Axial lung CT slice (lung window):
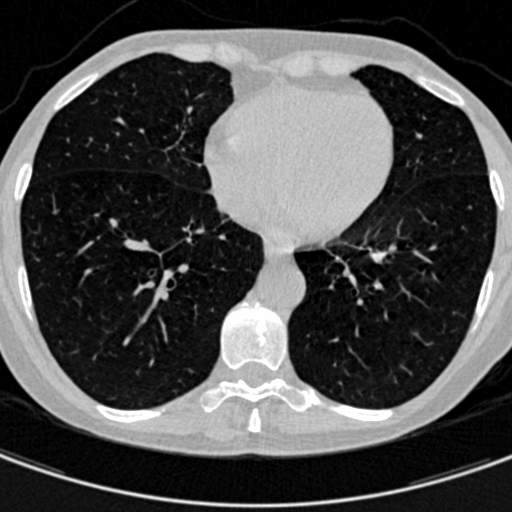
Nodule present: no